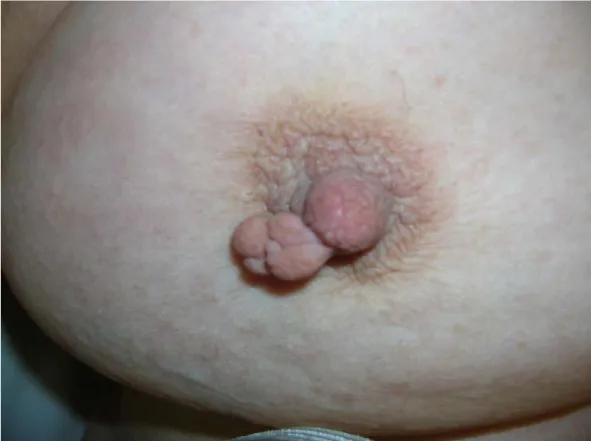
Congenital abnormality known as nipple dichotomy or intra-areolar polythelia (description in the text).
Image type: medical_photograph (other_medical_photograph)